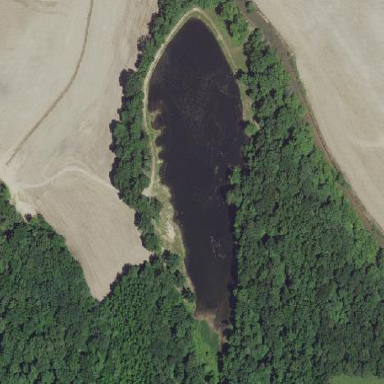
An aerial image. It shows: Peaceful pond surrounded by nature.